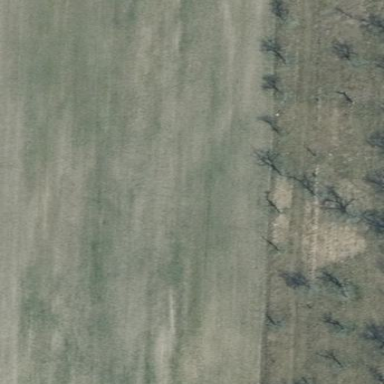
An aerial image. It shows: Orchard.